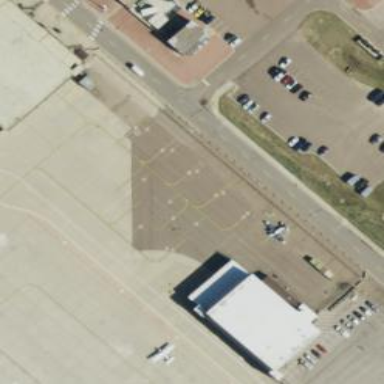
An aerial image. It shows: Image of taxiway at airport.